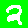
Digit: 2